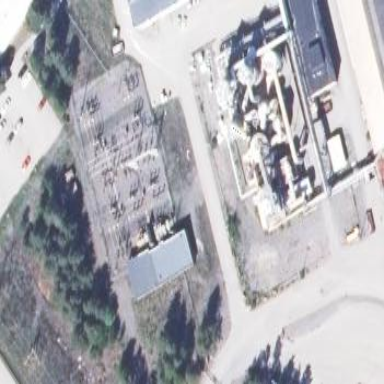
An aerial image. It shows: Power substation.